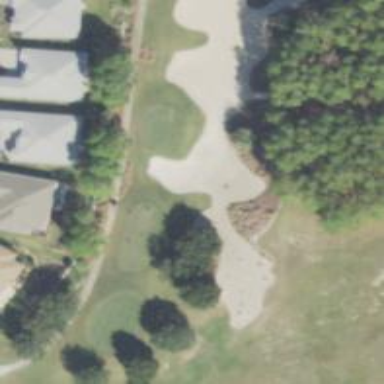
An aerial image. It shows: Golf bunker.